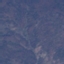
Land use / land cover class: HerbaceousVegetation